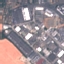
Land use / land cover class: Industrial